Field crop: maize
Growth stage: 2
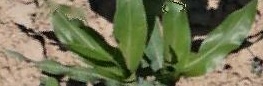
Species: maize